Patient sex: F
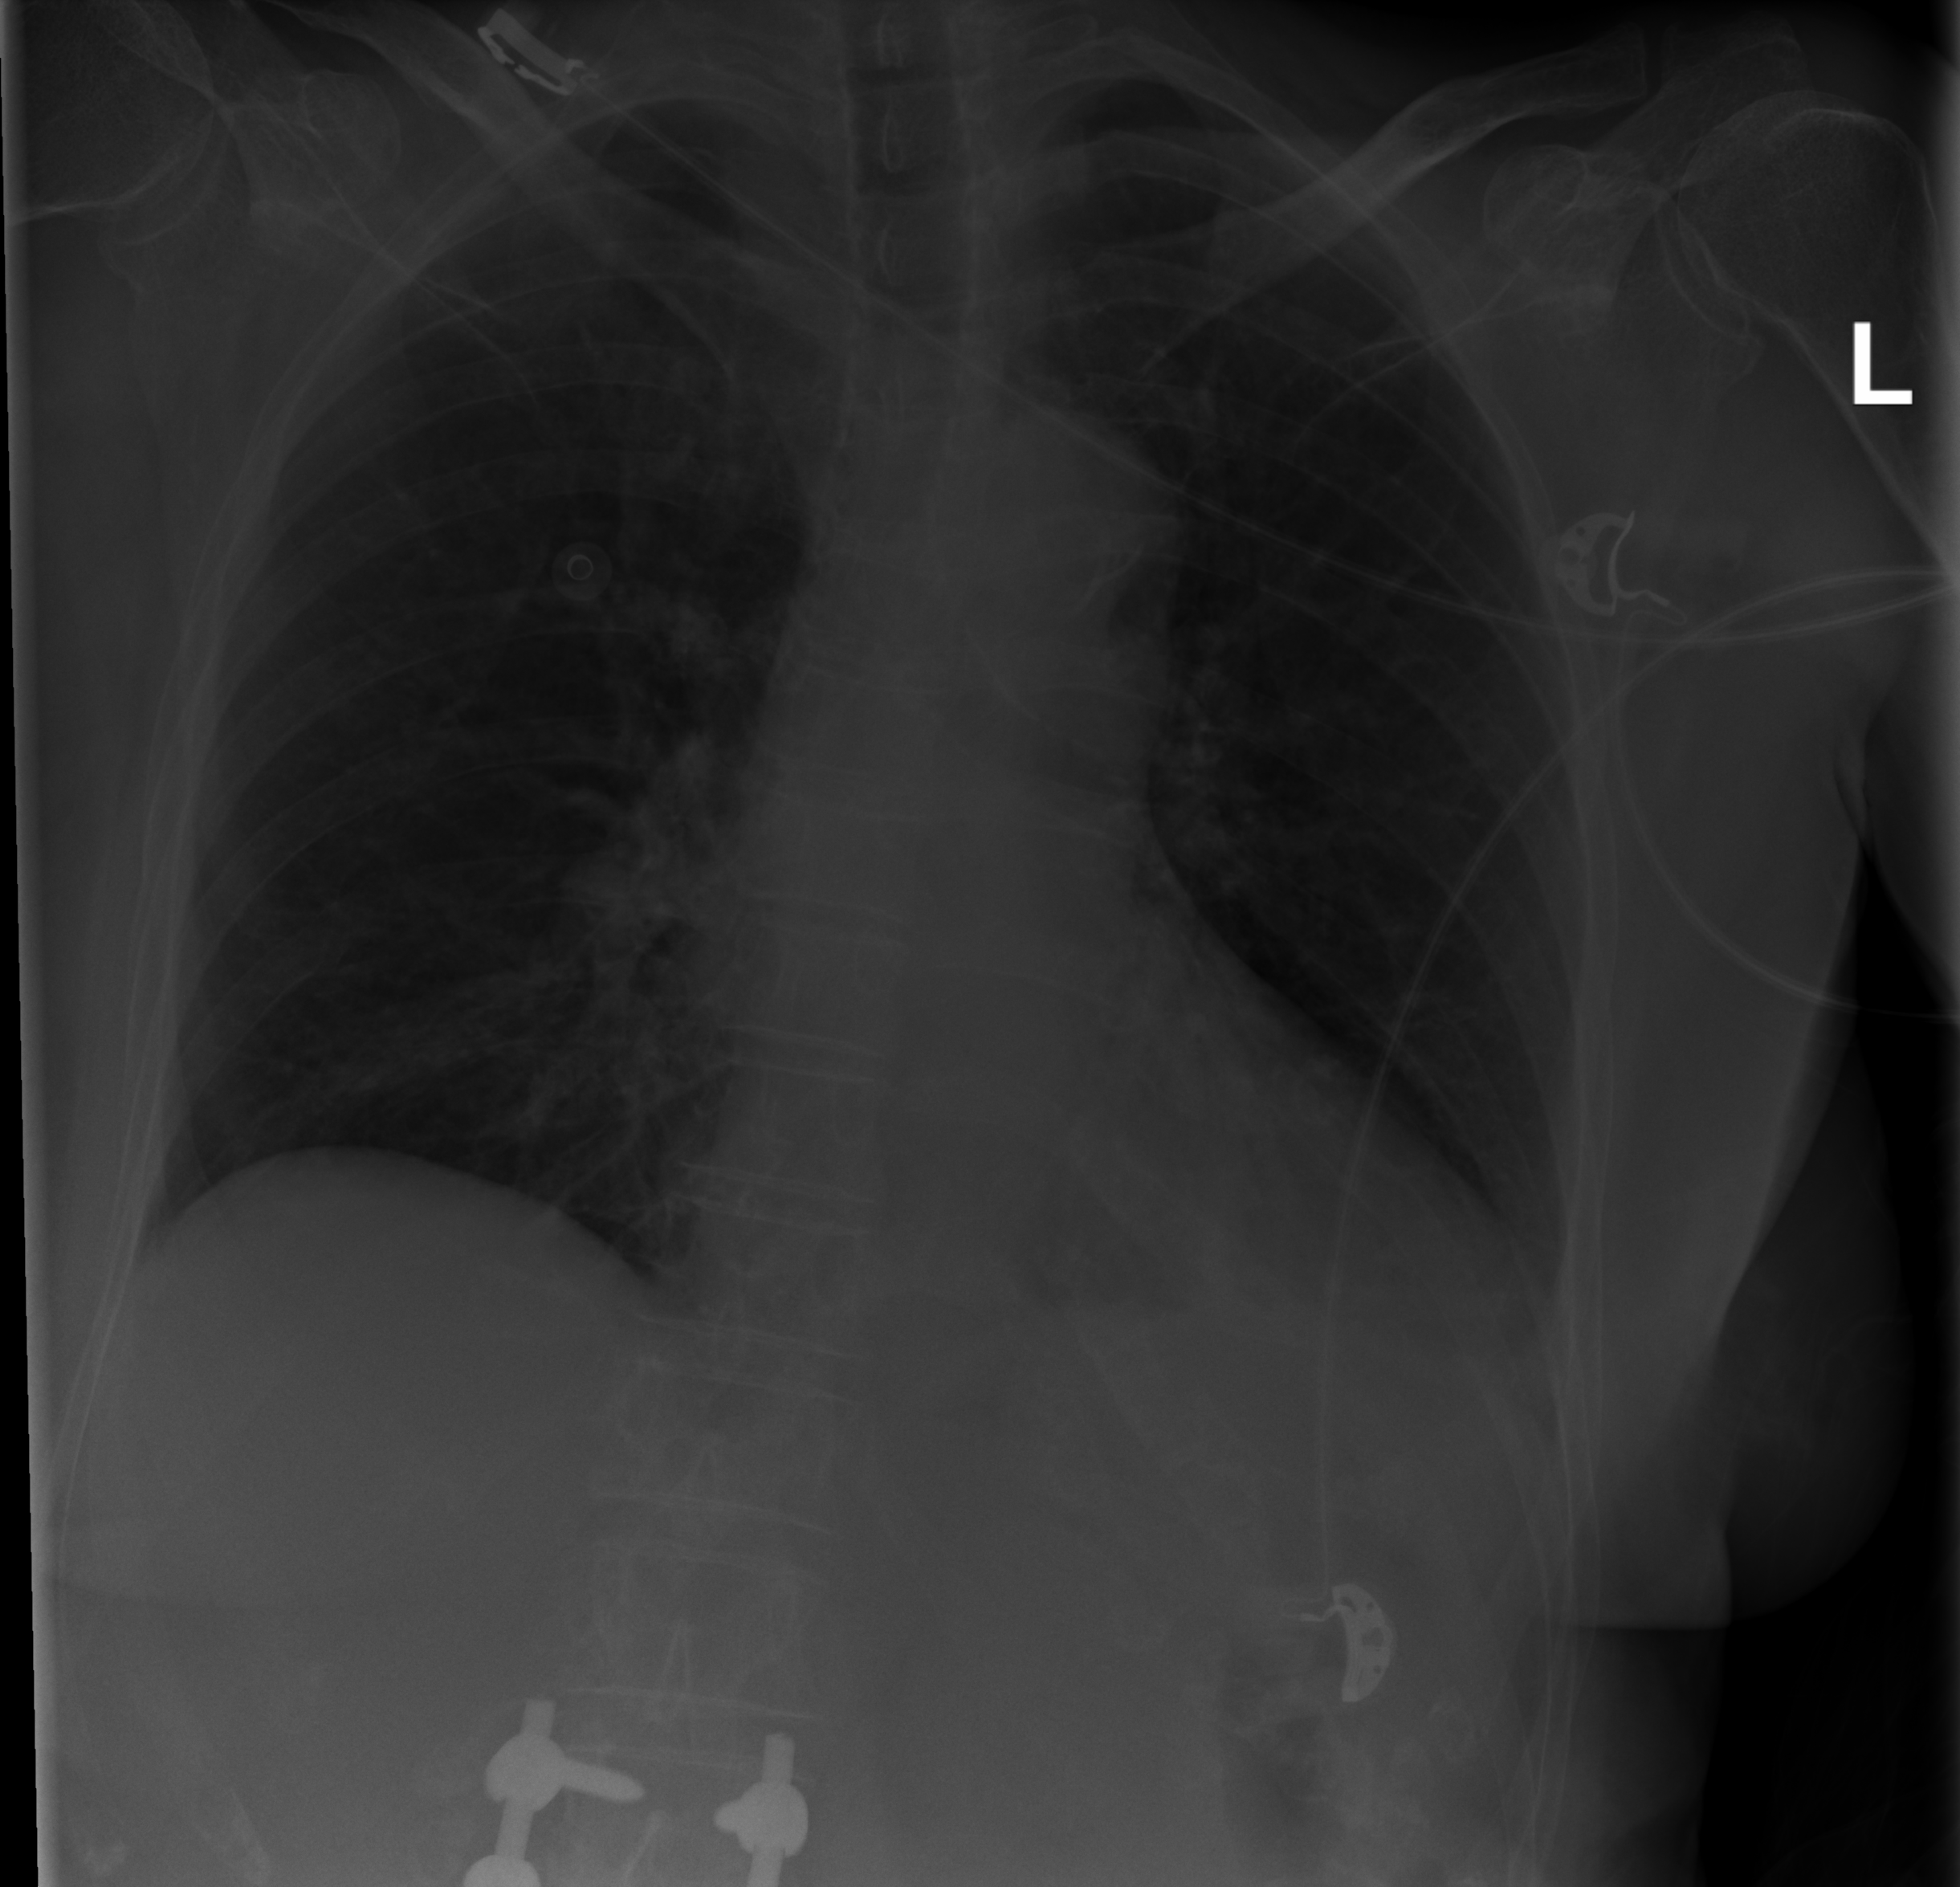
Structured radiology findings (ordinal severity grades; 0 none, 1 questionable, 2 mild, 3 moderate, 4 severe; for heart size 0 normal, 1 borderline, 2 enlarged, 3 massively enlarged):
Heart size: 2
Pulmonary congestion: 0
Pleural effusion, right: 1
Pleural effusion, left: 1
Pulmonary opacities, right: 2
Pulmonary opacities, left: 0
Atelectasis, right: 2
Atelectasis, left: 0